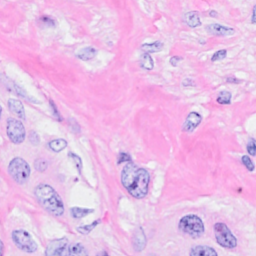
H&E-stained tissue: Breast